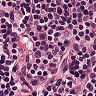
Metastatic tissue present: no